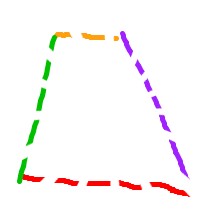
Shape: trapezoid